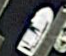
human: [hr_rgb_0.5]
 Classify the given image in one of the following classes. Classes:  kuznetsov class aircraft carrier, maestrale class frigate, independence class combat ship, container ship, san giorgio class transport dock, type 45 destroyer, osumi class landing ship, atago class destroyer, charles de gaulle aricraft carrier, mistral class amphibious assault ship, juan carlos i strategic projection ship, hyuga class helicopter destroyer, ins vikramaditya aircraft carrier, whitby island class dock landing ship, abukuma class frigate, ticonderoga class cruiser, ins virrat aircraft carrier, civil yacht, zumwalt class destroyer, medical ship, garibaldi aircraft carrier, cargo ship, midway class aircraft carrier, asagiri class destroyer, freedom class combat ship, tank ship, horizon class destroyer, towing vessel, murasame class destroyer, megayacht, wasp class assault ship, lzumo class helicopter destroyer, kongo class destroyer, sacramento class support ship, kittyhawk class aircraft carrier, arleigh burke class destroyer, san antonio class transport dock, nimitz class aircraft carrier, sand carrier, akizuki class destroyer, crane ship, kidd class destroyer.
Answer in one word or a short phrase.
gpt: Civil yacht